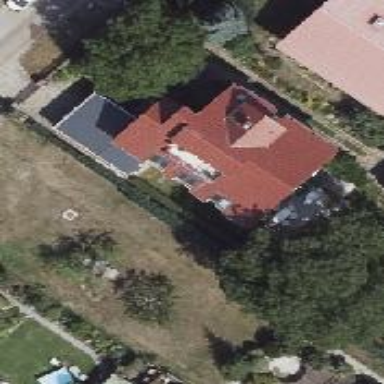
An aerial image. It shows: Detached building with saltbox roof shape.